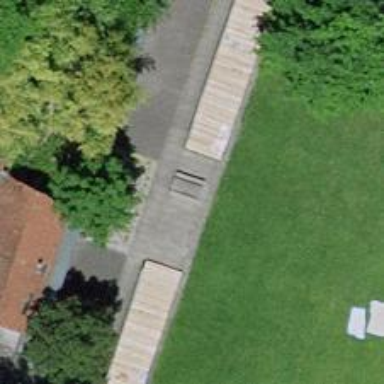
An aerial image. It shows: Picnic table located in leisure land area.